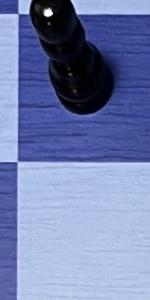
Label: Empty